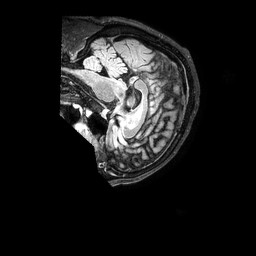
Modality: FLAIR
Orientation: sagittal
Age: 63
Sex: male
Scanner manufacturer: philips
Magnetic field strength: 3 T
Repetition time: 4.8 s
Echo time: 0.2875 s